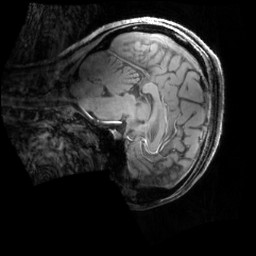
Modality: MP2RAGE
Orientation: sagittal
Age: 20
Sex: female
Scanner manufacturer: siemens
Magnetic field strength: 6.98 T
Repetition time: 6 s
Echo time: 0.00283 s